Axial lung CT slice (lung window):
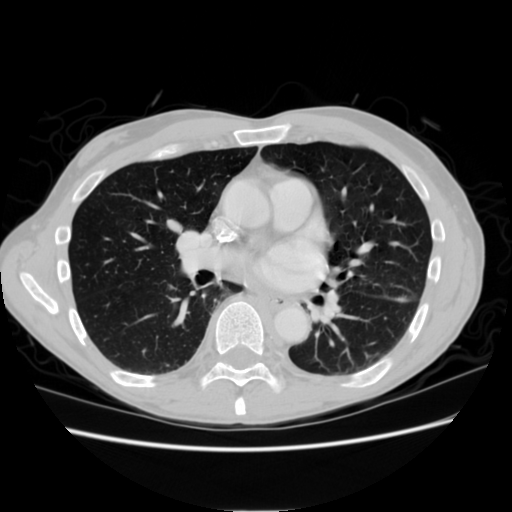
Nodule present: no